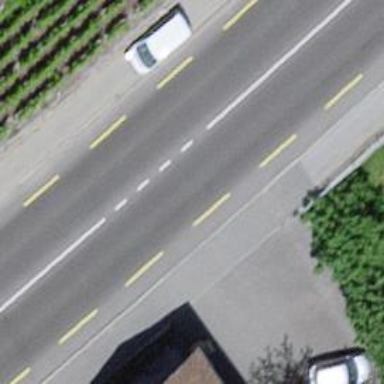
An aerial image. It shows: Primary highway with designated cycle lane.